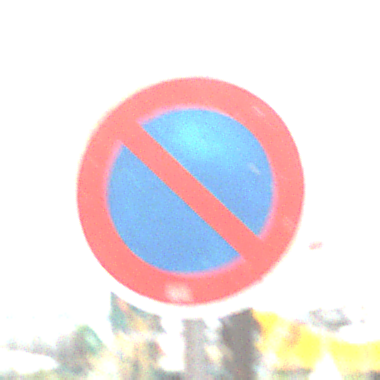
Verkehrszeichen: EingeschraenktesHalteverbot
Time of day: MorningAfternoon
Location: Outdoor (Suburban)
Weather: Overcast
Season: NotSpecified
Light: Natural